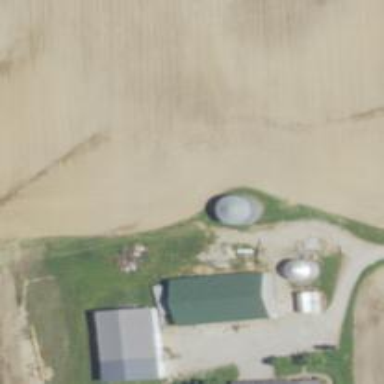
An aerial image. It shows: Silo.